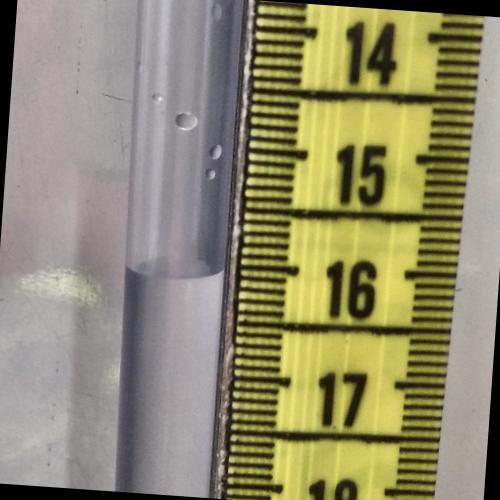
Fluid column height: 16.1 cm